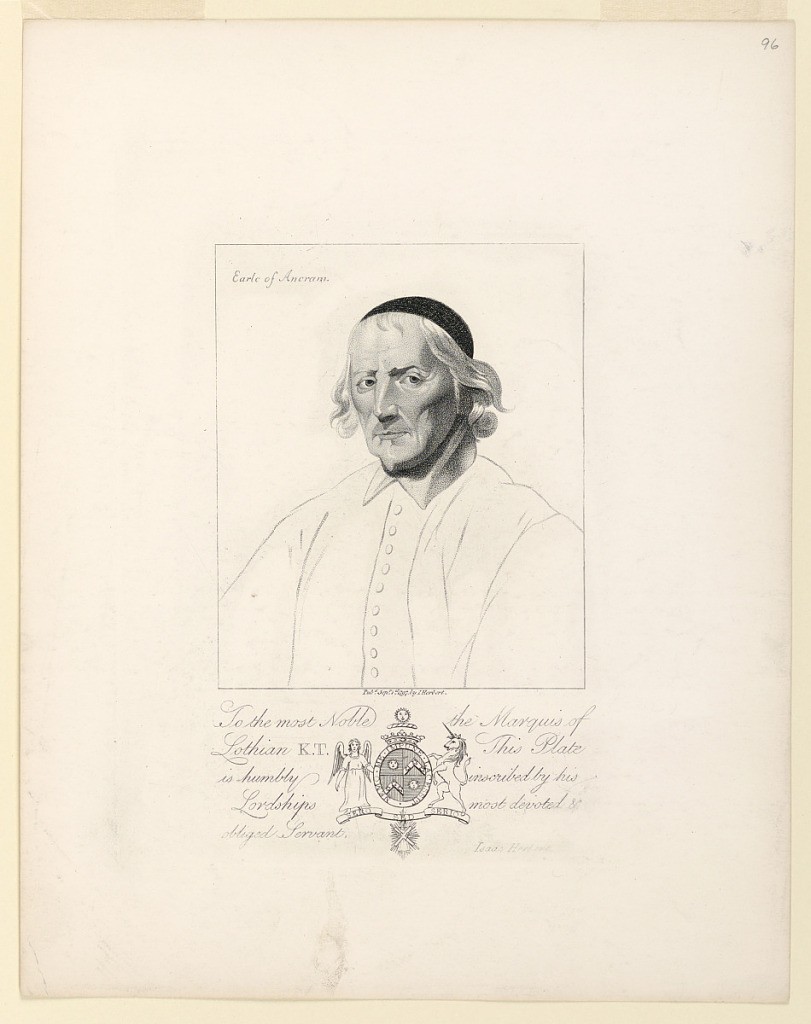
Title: Portrait of Robert Kerr, First Earl of Ancram
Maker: Isaac Herbert
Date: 1797
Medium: Stipple engraving on paper
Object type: Print
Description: Bust length portrait of Robert Kerr, First Earl of Ancram (1755-1813), turned slightly to the left. He has long hair, which protrudes from under a black skull-cap. Below, an escutcheon, dedicatory lines, and names of engraver and publisher.